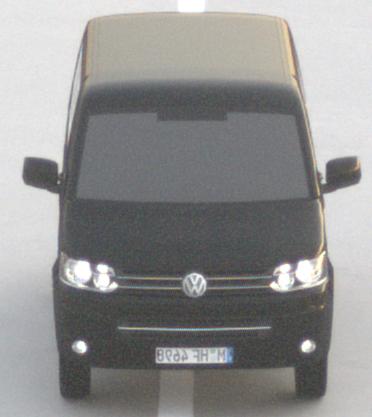
Make: VW Commercial Vehicles (Nutzfahrzeuge)
Model: T5 Multivan 2.0
Detailed model: T5 Multivan
Model produced from: 2009/09
Model produced until: 2013/06
Doors: 4
Color: black
Road condition: dry road
Daytime: sunrise or sunset
Contrast: low contrast